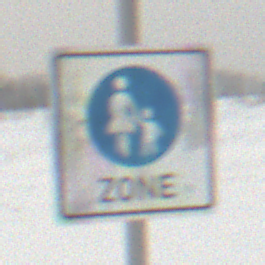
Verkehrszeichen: BeginnFussgaengerzone
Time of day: MorningAfternoon
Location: Outdoor (Nature)
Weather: Overcast
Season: Winter
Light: Natural